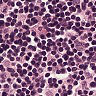
Metastatic tissue present: no